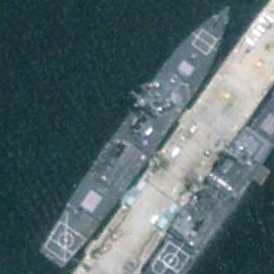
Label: destroyer